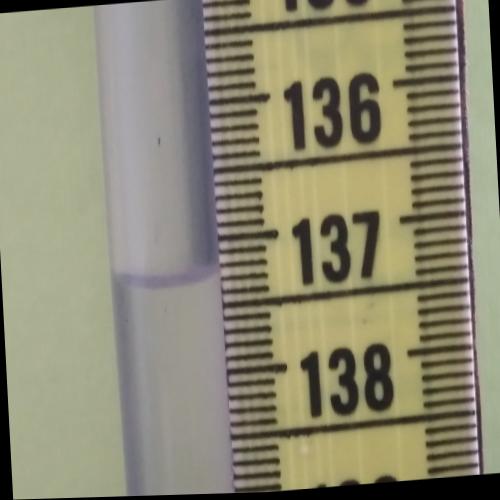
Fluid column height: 137.3 cm